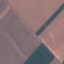
Land use / land cover: AnnualCrop